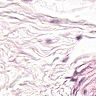
Metastatic tissue present: no